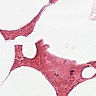
Metastatic tissue present: no